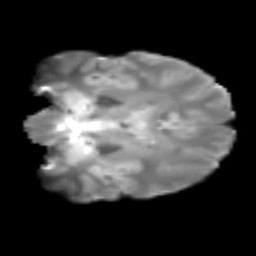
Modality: T2w
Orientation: coronal
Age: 23
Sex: male
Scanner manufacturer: siemens
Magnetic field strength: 3 T
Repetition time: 2.3 s
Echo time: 0.085 s